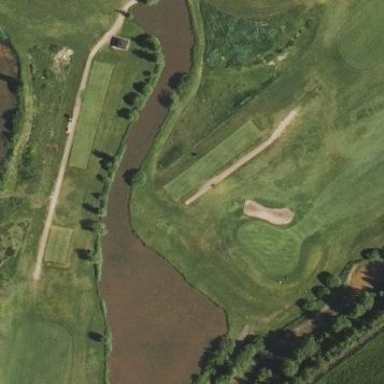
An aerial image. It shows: Water hazard in golf course. The hazard is natural water feature.